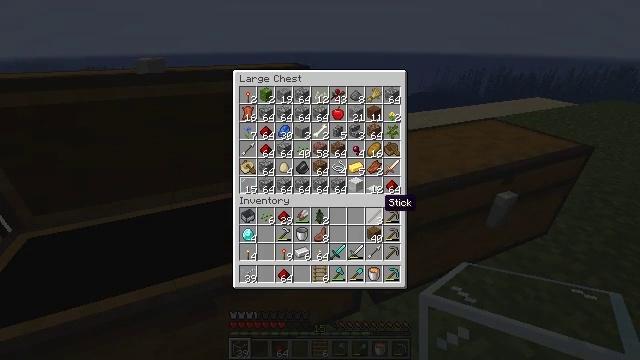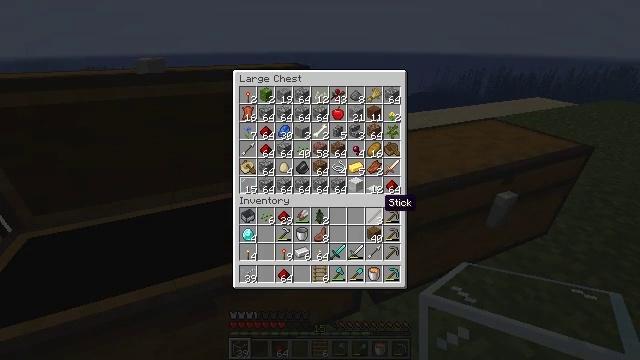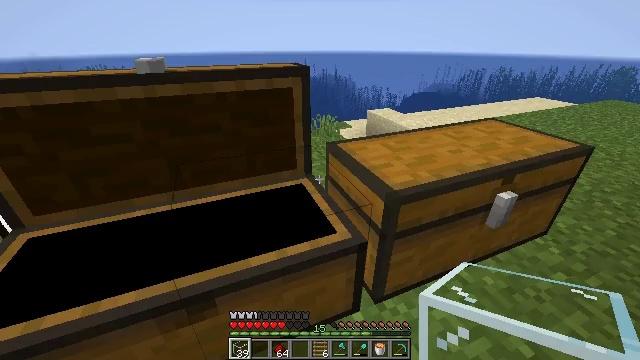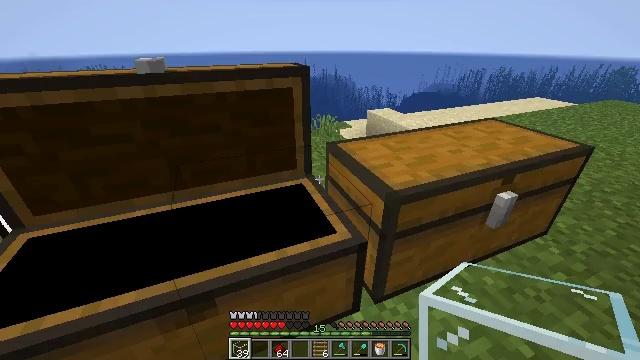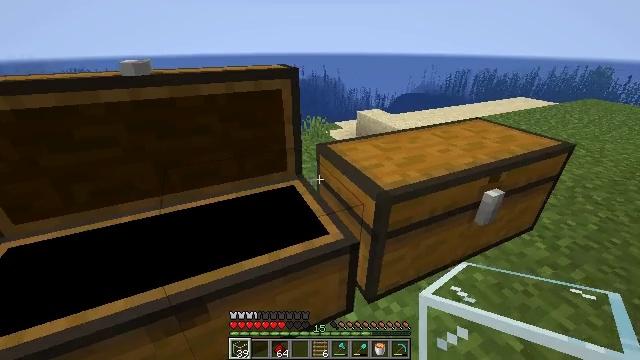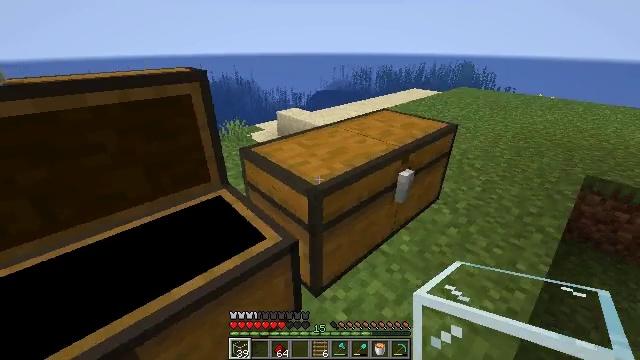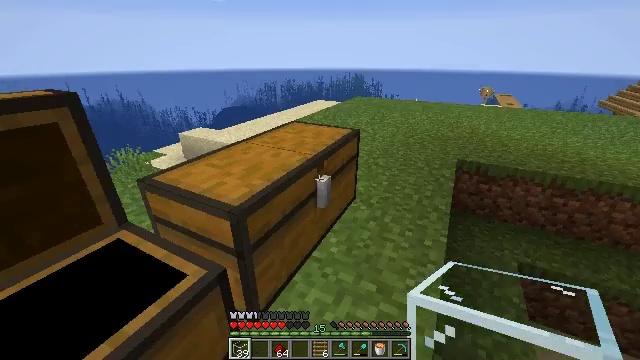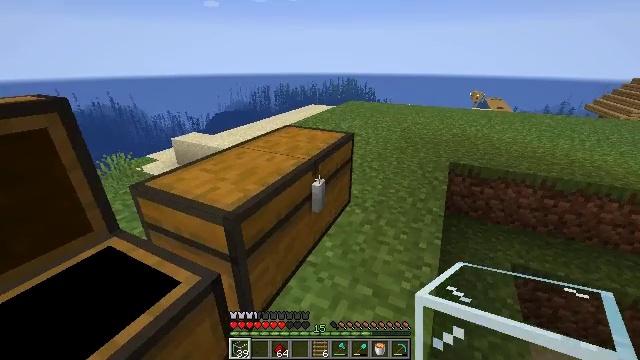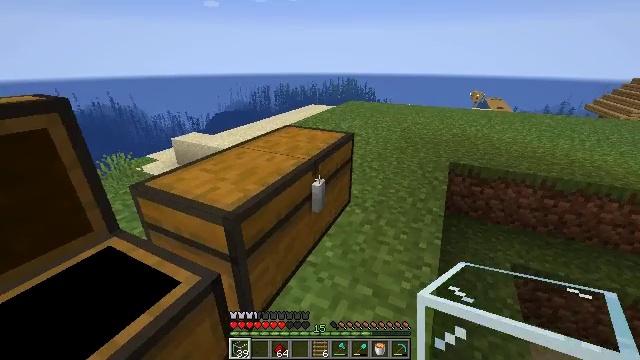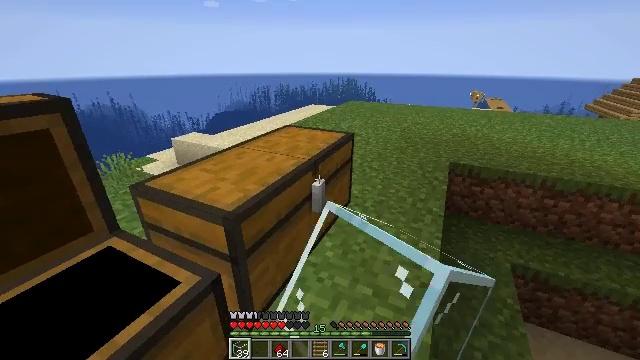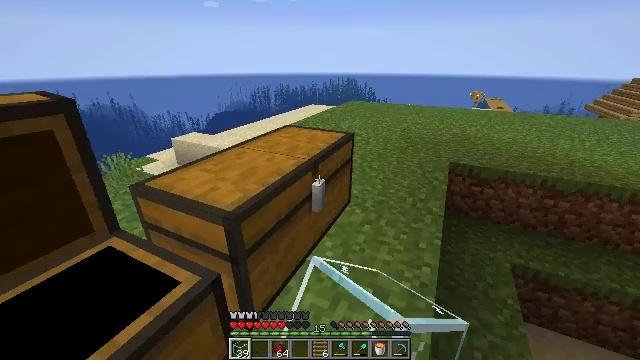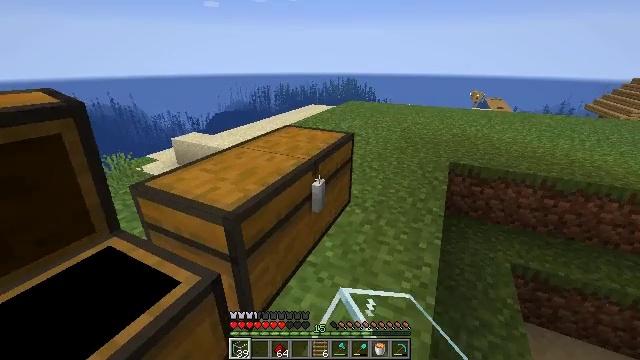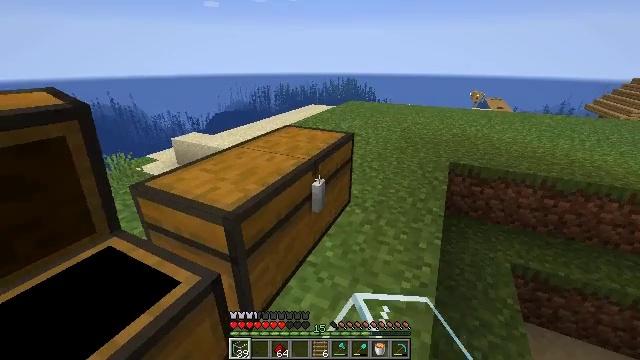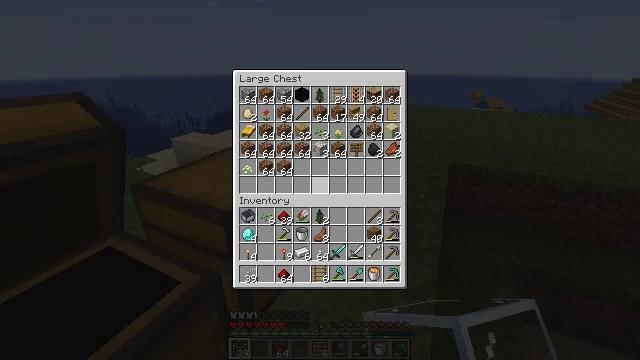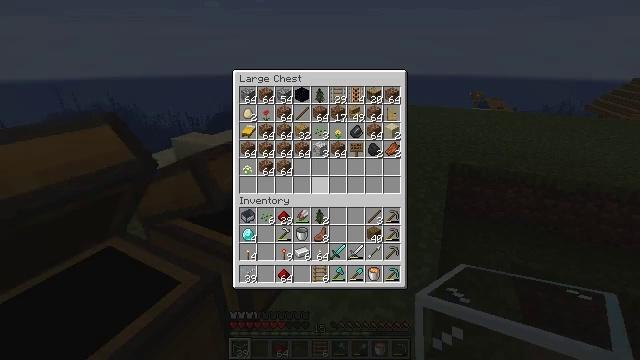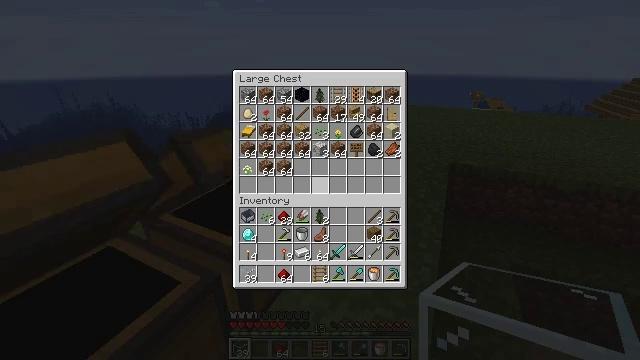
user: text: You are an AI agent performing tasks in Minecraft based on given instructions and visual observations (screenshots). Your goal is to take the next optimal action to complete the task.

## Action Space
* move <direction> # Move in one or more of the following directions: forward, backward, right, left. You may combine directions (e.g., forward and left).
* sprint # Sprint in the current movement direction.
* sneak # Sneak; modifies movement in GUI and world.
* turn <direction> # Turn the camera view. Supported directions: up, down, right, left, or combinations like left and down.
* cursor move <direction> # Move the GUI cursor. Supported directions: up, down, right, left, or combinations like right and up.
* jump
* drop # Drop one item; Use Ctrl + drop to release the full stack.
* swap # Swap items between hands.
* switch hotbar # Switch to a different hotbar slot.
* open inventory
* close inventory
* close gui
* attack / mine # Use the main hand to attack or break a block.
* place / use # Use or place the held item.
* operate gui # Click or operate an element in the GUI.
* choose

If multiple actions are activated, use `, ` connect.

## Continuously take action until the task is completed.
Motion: motion action
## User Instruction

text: Gather the ladder by attacking it.
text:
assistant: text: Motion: no_op
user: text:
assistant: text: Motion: no_op
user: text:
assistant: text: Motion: close gui
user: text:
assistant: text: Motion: turn right
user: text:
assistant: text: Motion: turn right
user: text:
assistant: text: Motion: turn right and up
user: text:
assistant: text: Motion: turn right
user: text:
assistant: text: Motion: use / place
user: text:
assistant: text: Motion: use / place
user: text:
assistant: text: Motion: use / place
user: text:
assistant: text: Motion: use / place
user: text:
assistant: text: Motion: no_op
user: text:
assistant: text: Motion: open gui
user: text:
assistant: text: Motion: no_op
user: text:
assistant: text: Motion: no_op
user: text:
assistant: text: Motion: no_op
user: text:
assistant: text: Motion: no_op
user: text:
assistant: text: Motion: no_op
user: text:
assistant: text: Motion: no_op
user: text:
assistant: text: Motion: no_op
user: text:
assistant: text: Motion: no_op
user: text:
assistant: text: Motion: no_op
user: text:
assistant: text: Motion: no_op
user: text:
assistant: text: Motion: no_op
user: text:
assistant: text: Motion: no_op
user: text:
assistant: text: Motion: cursor move right and up
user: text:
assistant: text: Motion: sneak, cursor move right and up
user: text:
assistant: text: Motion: sneak, cursor move right and up
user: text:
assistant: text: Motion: sneak, cursor move up
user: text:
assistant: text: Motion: sneak